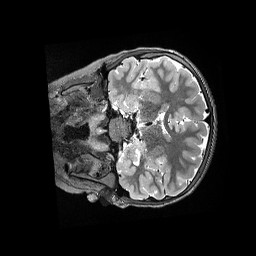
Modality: T2w
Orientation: coronal
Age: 11
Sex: male
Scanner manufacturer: siemens
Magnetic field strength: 3 T
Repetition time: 3.2 s
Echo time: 0.564 s